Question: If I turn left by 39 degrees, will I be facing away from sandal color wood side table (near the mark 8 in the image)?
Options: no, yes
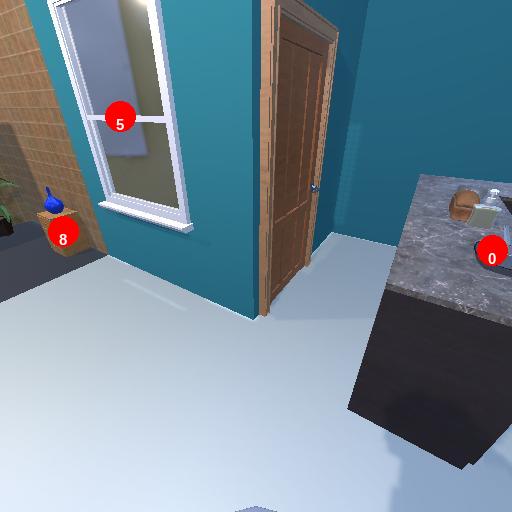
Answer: no